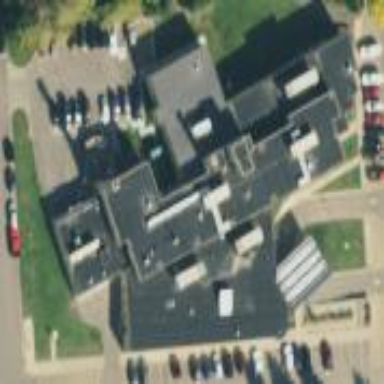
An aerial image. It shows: Healthcare facility identified as hospital.